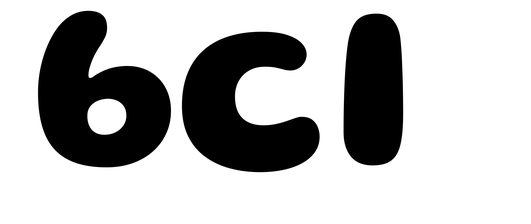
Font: Gluten_Bold